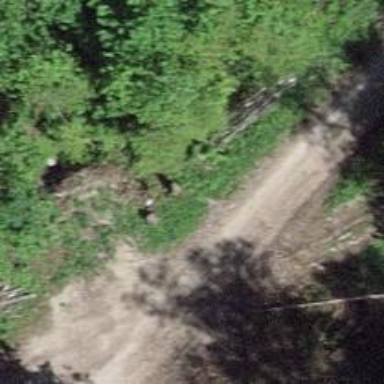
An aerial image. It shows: Track road with grade3 tracktype.